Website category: university
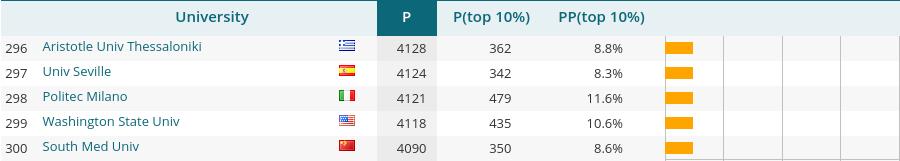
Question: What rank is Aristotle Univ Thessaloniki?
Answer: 296

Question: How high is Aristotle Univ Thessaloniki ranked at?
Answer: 296

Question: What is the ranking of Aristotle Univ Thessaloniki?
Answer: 296

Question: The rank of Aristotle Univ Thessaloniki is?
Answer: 296

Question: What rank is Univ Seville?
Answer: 297

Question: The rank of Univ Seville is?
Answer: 297

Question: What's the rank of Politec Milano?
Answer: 298

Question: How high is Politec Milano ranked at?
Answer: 298

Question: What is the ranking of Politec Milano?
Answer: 298

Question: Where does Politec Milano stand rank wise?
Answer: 298

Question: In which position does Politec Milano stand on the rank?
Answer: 298

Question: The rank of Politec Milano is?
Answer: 298

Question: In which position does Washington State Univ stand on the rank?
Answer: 299

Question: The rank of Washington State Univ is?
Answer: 299

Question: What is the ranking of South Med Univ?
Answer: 300

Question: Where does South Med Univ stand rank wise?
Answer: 300

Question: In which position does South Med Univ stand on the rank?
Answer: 300

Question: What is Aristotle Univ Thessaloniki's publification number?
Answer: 4128

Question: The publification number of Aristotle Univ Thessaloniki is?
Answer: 4128

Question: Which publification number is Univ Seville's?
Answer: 4124

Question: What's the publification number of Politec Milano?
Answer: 4121

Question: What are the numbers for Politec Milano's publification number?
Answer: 4121

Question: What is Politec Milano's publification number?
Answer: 4121

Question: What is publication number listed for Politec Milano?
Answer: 4121

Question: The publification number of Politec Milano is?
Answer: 4121

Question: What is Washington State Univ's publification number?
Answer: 4118

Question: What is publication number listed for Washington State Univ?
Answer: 4118

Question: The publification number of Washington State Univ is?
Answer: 4118

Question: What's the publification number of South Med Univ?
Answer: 4090

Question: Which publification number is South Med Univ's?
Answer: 4090

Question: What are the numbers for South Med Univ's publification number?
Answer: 4090

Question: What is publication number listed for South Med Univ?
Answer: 4090

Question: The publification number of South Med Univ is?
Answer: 4090

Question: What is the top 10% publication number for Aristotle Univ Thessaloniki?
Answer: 362

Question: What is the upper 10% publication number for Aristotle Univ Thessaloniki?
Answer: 362

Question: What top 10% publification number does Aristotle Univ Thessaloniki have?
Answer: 362

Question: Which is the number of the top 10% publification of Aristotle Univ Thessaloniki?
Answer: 362

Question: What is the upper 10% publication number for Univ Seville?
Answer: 342

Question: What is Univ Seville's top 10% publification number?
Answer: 342

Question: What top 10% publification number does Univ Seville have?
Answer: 342

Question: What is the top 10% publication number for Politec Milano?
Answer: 479

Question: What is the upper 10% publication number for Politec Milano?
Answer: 479

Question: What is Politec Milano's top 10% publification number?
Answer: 479

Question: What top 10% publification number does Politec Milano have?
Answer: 479

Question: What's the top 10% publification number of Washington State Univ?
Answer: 435

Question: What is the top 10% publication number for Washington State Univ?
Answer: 435

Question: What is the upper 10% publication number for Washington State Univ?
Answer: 435

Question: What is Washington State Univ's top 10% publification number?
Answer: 435

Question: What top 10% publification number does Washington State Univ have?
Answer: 435

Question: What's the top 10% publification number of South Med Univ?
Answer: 350

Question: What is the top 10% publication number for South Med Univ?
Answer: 350

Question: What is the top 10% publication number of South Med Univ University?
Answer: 350

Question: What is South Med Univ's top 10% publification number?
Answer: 350

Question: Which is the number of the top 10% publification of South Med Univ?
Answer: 350

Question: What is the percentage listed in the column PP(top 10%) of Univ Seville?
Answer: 8.3%

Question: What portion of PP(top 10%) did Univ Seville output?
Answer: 8.3%

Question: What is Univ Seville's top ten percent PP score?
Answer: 8.3%

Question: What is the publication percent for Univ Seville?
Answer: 8.3%

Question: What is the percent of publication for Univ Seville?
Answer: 8.3%

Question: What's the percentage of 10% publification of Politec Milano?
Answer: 11.6%

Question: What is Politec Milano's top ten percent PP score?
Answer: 11.6%

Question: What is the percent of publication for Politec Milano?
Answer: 11.6%

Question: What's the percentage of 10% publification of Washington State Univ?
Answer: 10.6%

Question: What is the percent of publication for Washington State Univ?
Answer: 10.6%